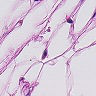
Metastatic tissue present: no